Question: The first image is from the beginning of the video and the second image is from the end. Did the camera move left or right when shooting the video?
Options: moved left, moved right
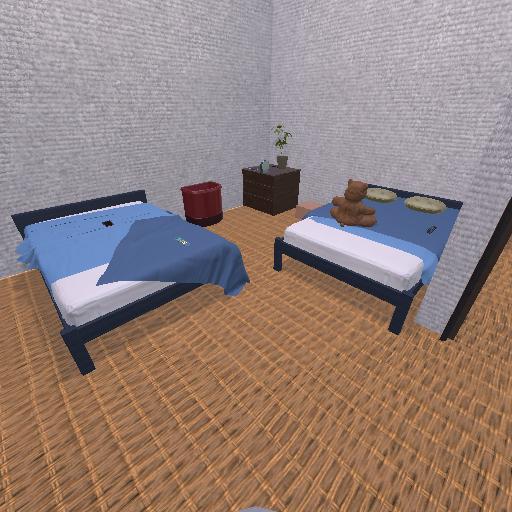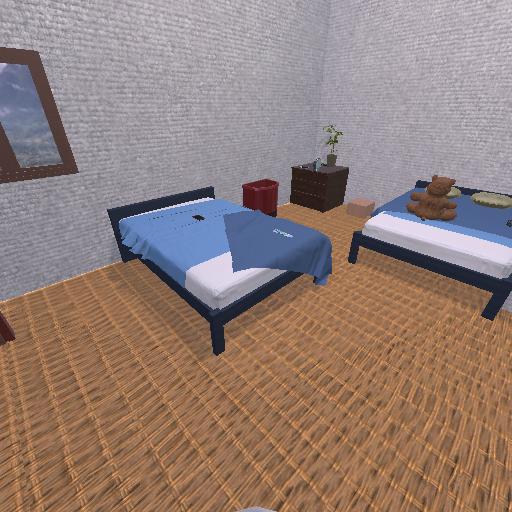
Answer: moved left